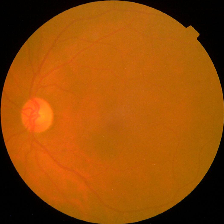
Diabetic retinopathy grade: No DR